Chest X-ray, PA view. Patient: 57 years old, sex M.
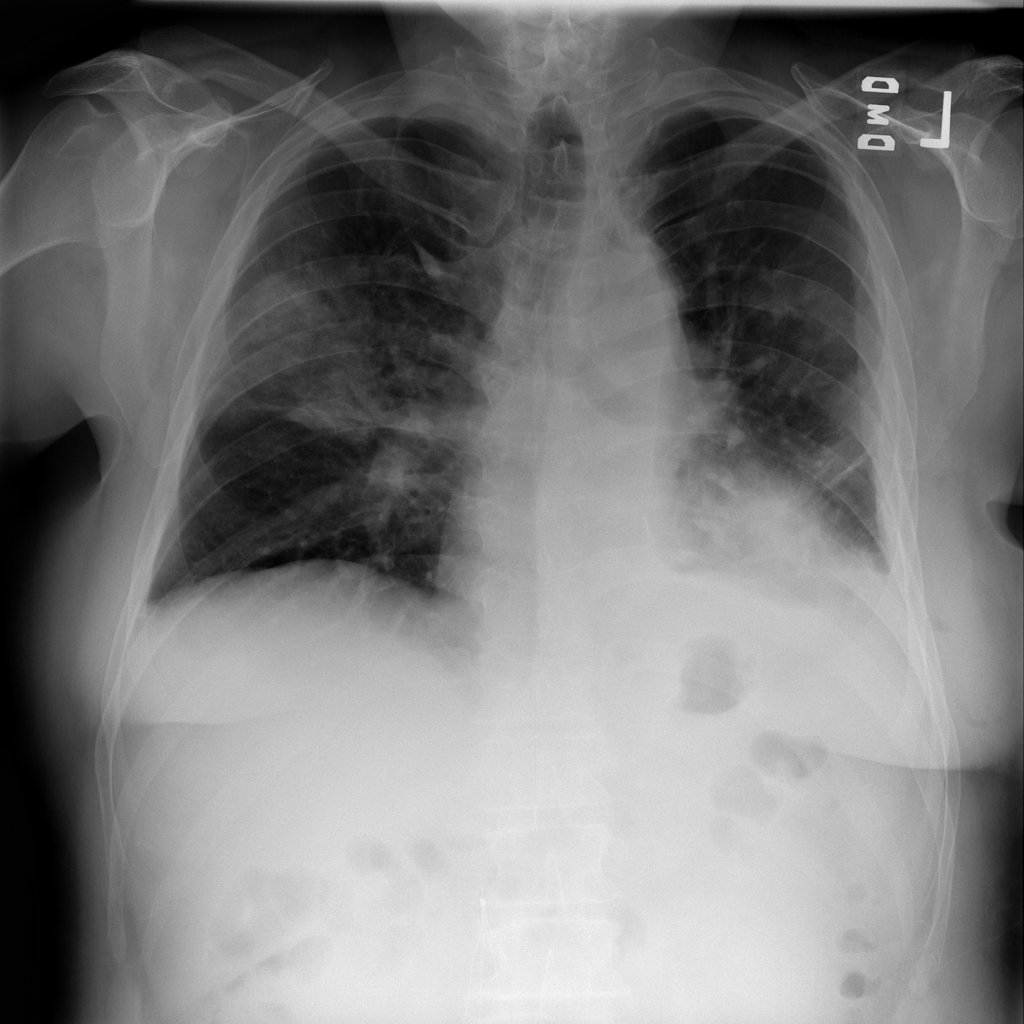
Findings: Effusion, Infiltration